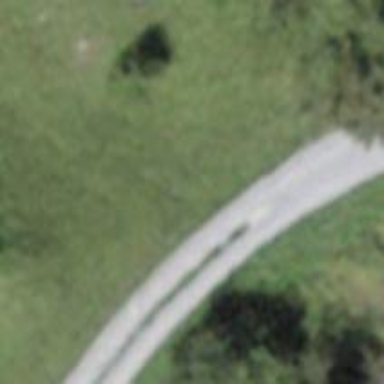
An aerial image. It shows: Well-maintained track road with grade 1 tracktype.